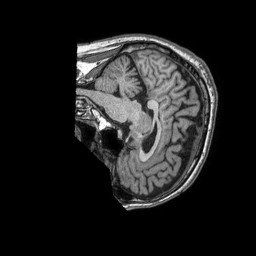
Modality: T1w
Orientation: sagittal
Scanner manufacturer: philips
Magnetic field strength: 1.5 T
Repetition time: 0.007053 s
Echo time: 0.0032 s